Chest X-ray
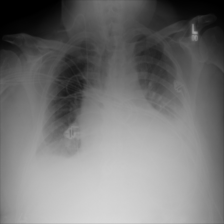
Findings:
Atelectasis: negative
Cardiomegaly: negative
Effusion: positive
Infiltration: negative
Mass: negative
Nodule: negative
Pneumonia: negative
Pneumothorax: negative
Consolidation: positive
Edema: negative
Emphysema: negative
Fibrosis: negative
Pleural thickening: negative
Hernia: negative